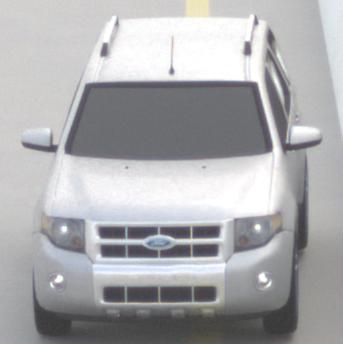
Make: Ford
Model: Escape Hybrid
Detailed model: -
Model produced from: 2004
Model produced until: 2012
Doors: 5
Color: white
Road condition: dry road
Daytime: midday
Contrast: low contrast